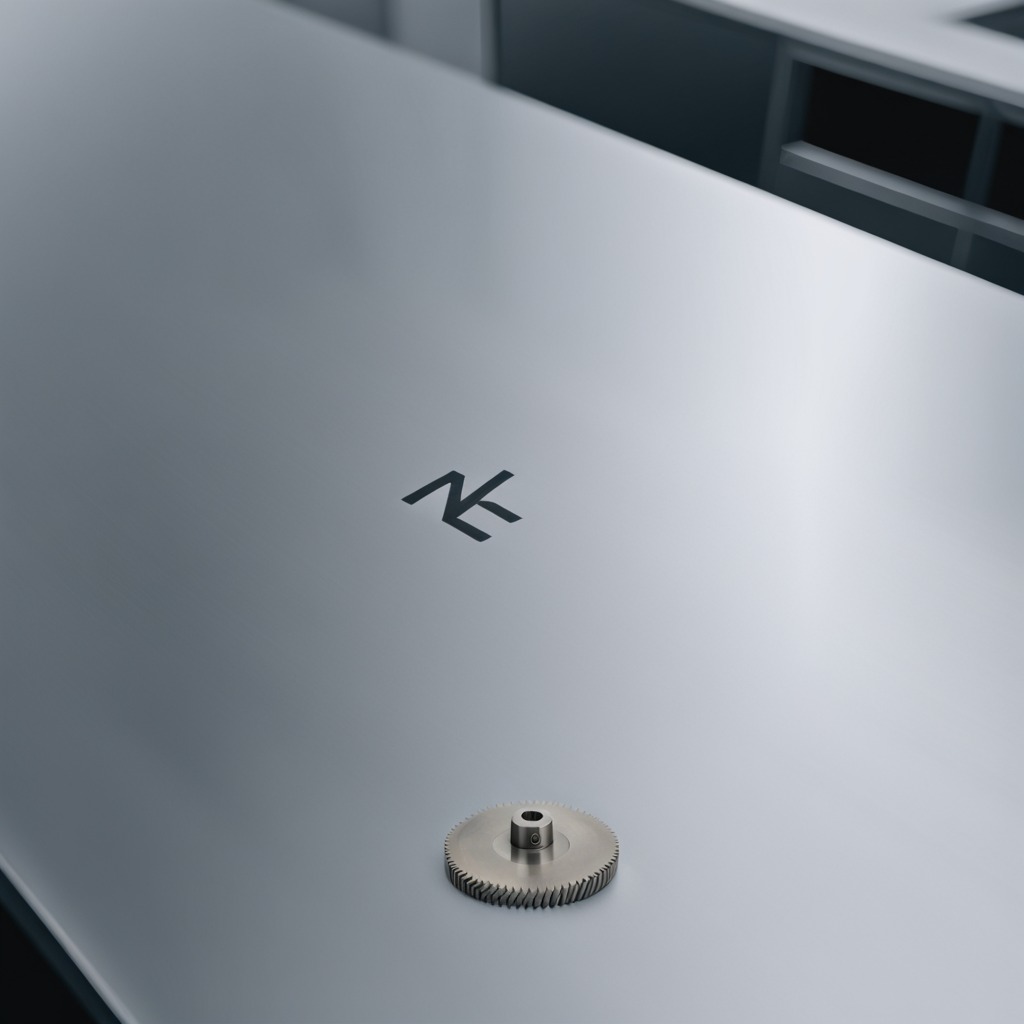
A steel gear with teeth is lying on the stainless steel table in a high-end prototyping lab.